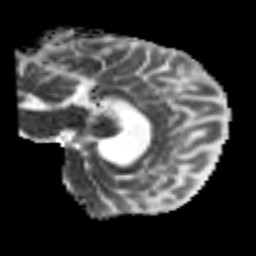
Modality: MD
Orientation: sagittal
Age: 31
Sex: female
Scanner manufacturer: siemens
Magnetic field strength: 3 T
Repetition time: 7.7 s
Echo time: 0.09 s